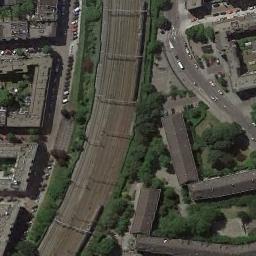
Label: railway